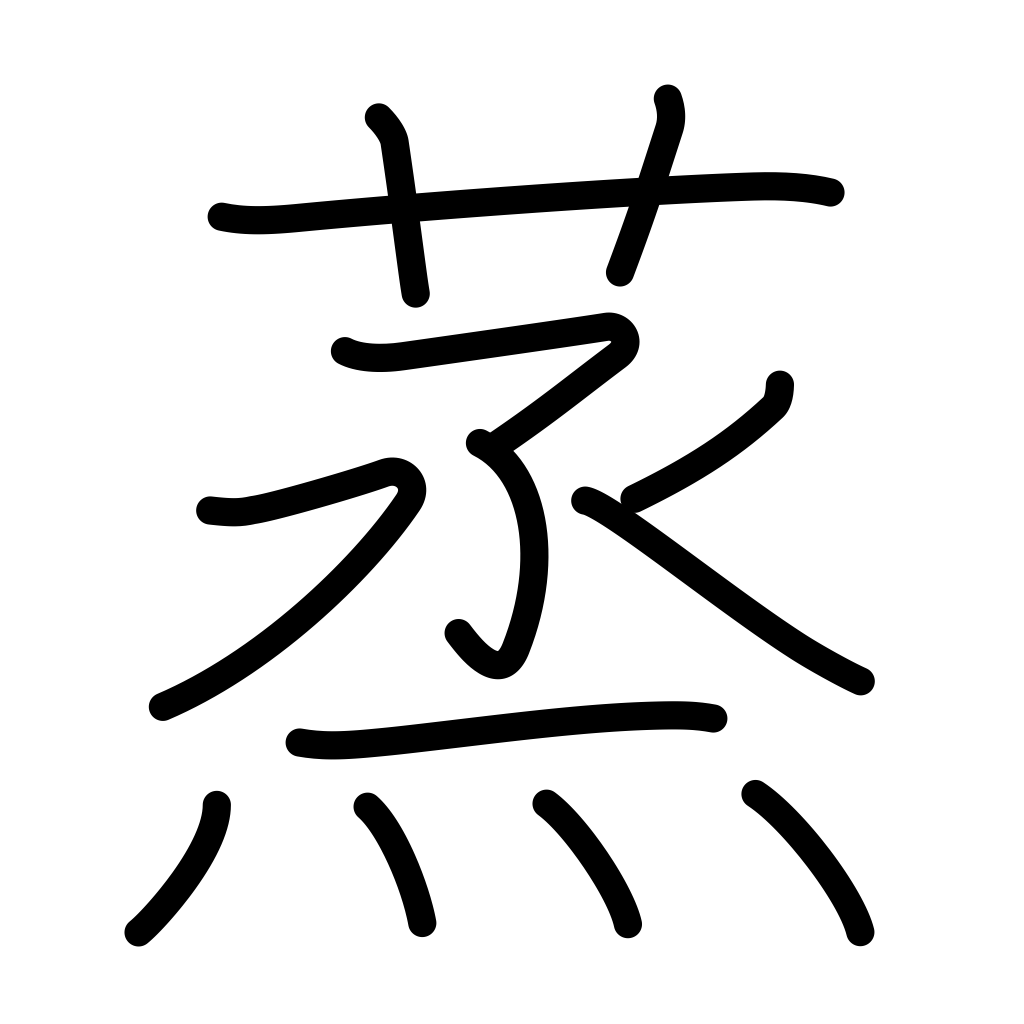
Meaning: steam, heat, sultry, foment, get musty